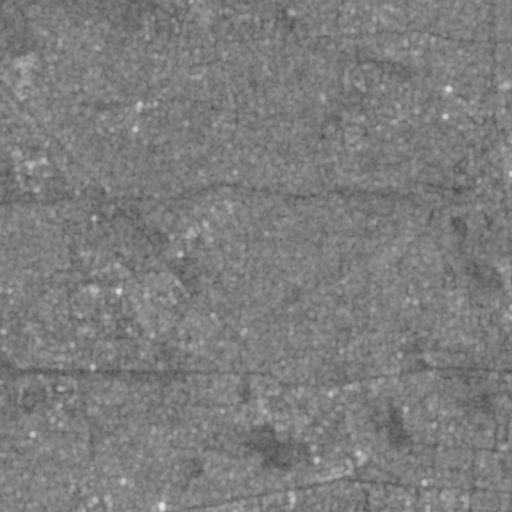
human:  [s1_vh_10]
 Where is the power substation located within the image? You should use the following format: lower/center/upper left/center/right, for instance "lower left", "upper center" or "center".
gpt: The power substation is located in the lower center of the image.
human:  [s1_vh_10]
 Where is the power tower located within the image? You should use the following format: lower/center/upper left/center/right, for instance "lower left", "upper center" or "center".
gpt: The power tower is located in the lower right of the image.
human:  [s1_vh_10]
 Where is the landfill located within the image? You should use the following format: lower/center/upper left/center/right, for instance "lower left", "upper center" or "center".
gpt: There is no landfill in the image.

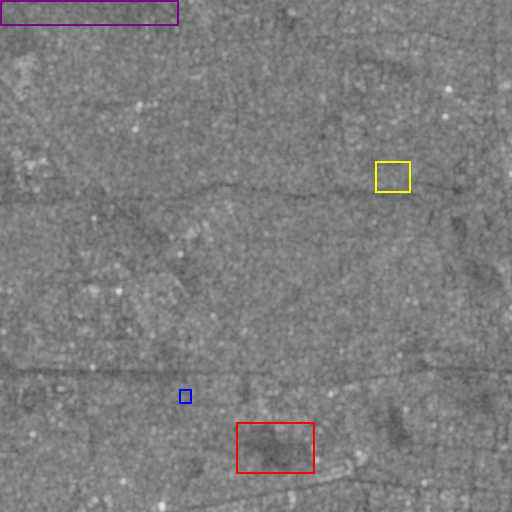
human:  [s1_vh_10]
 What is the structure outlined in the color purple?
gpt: The structure outlined in purple is a crop field.
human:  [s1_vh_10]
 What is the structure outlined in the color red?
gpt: The structure outlined in red is a park.
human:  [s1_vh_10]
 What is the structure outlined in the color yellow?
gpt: The structure outlined in yellow is a parking lot.
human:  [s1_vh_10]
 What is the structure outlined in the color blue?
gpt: The structure outlined in blue is a power substation.
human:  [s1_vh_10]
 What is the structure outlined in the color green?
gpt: There is no green outline.